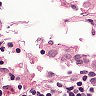
Metastatic tissue present: no